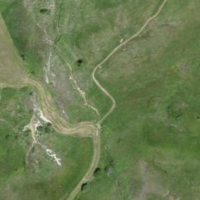
EUNIS habitat code: 26
Species observed at this site:
Rhinanthus minor